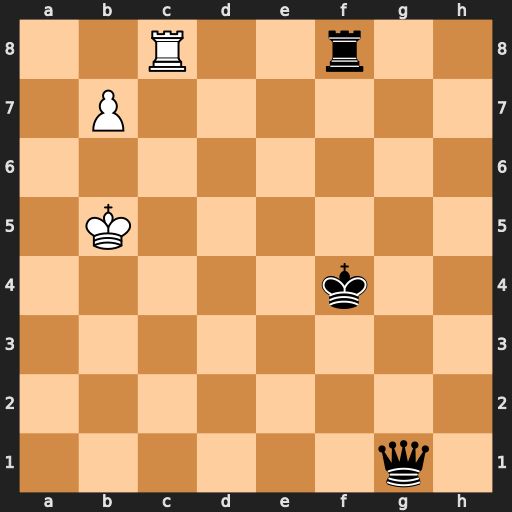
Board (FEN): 2R2r2/1P6/8/1K6/5k2/8/8/6q1
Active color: w
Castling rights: -
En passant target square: -
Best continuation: Rxf8+ Ke3 Re8+